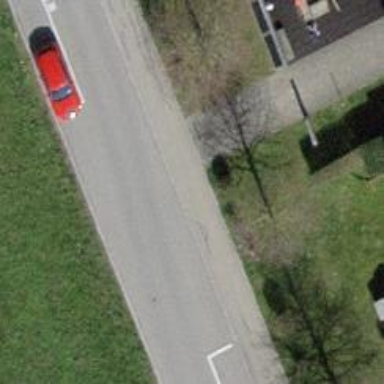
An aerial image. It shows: Bollard.